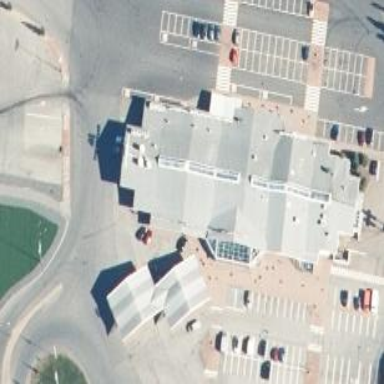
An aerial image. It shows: Convenience shop.